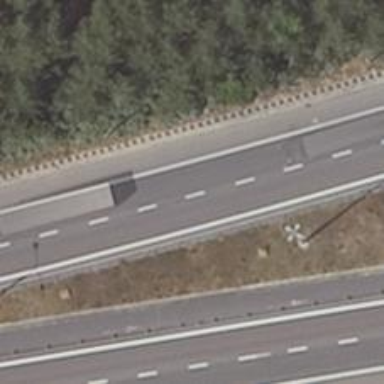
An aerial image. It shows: Asphalt road classified as trunk highway.